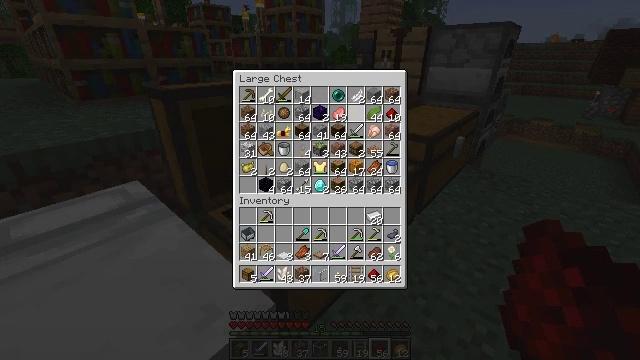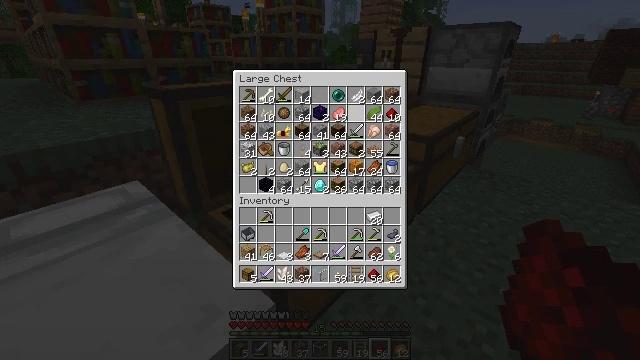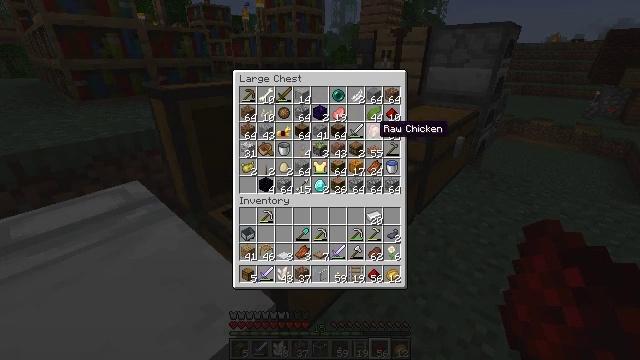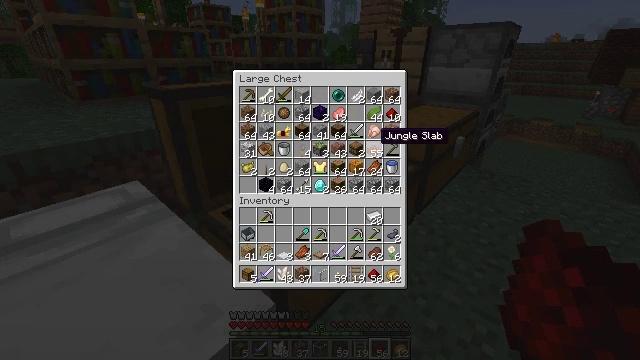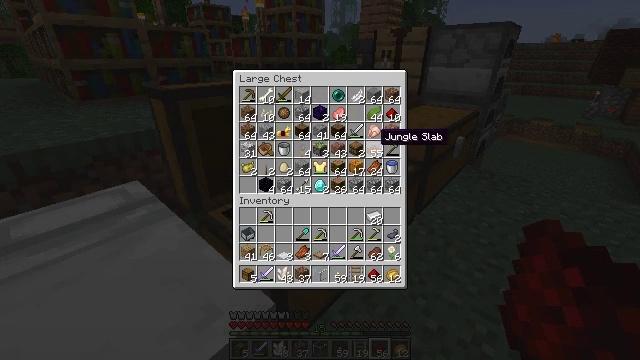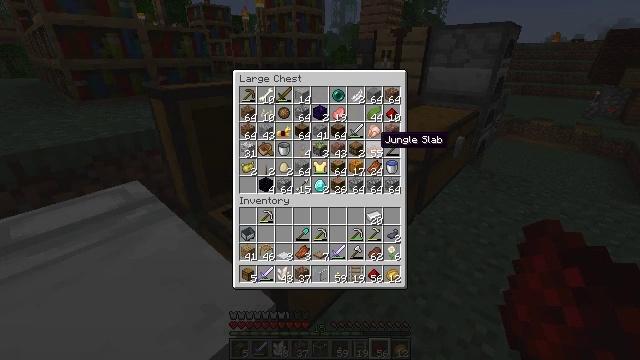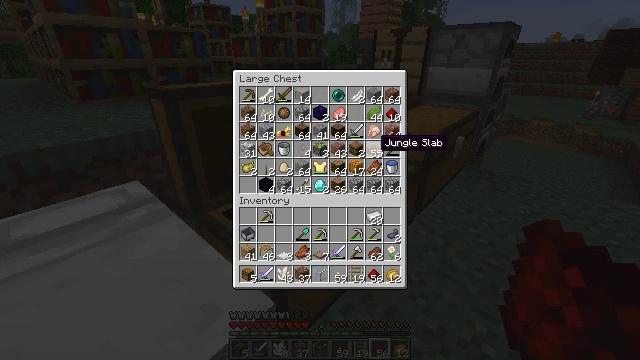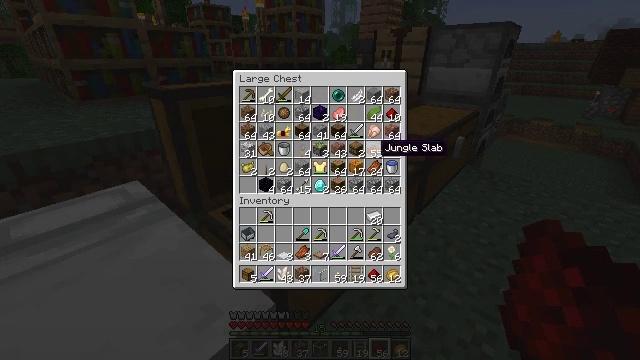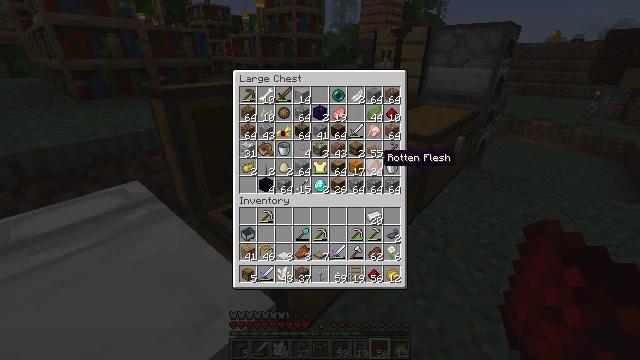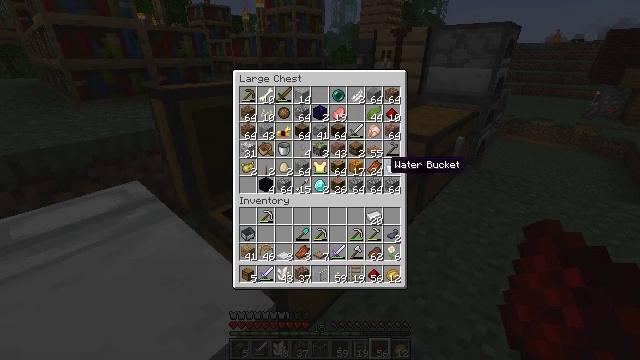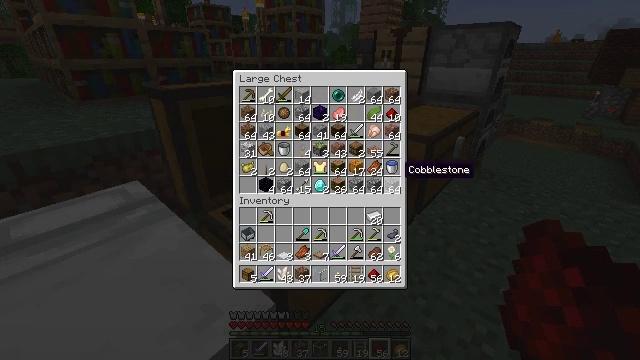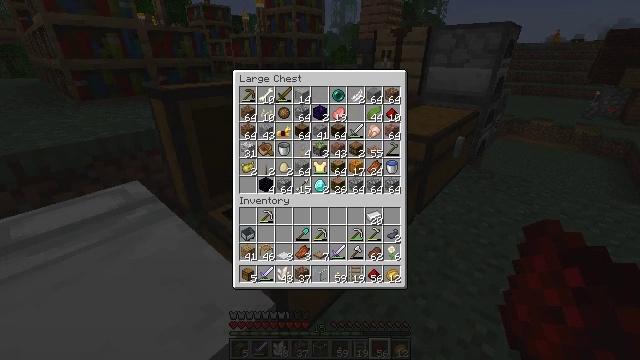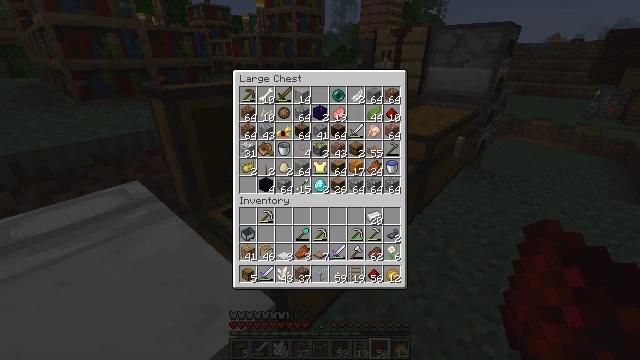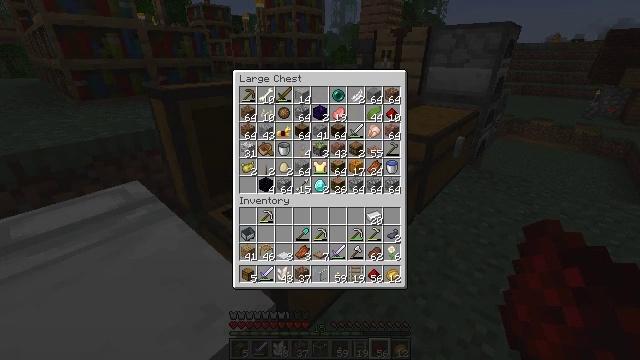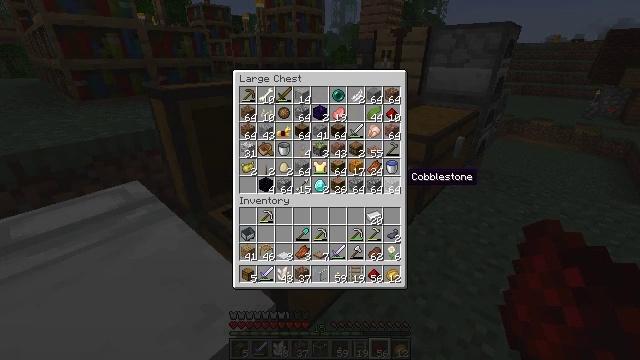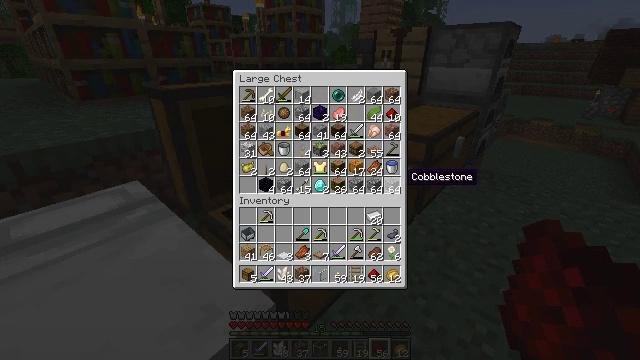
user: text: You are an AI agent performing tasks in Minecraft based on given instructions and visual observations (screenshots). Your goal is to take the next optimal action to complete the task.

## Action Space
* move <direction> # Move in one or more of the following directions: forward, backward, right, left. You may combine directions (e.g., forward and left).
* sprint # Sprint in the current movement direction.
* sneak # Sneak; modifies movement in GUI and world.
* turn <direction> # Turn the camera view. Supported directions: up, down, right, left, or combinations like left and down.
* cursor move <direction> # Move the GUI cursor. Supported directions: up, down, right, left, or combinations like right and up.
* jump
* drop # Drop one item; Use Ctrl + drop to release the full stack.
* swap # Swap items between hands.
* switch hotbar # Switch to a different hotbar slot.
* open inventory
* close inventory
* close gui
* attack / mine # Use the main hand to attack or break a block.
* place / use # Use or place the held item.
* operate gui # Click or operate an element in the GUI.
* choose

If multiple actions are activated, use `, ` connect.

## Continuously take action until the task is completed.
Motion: motion action
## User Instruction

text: Craft black dye.
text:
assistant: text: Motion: sneak, cursor move right and down
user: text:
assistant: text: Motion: sneak, cursor move right and down
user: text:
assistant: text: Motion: sneak, cursor move down
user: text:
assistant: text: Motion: sneak
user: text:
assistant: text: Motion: sneak
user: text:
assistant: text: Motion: sneak
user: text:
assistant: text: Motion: sneak
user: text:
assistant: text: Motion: cursor move down
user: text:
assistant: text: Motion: cursor move down
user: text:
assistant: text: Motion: cursor move right
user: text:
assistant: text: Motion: cursor move right
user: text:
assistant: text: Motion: no_op
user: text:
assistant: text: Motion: no_op
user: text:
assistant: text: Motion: no_op
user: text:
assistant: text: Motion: no_op
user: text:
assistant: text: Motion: no_op
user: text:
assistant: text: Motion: no_op
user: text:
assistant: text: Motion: no_op
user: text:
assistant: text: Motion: no_op
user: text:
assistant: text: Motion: no_op
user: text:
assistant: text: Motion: no_op
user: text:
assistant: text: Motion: no_op
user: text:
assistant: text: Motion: no_op
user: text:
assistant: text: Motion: no_op
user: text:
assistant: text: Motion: close gui
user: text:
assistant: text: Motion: no_op
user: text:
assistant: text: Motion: turn right
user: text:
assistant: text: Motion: turn right and down
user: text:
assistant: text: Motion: turn right
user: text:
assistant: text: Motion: turn right